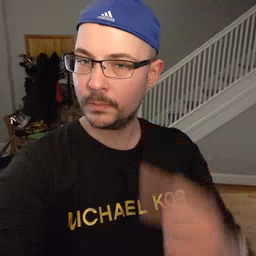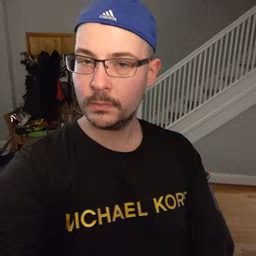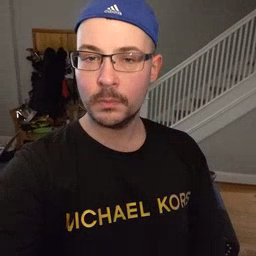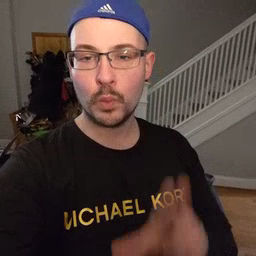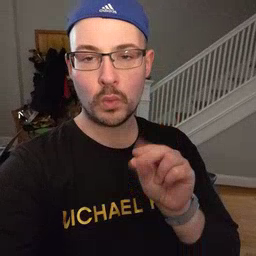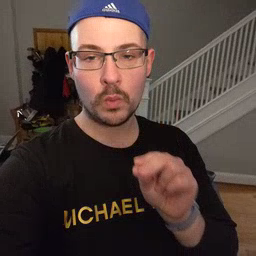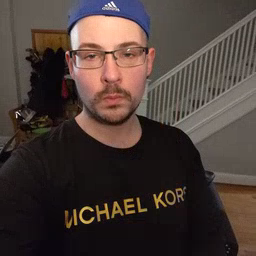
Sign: no